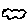
Label: cloud